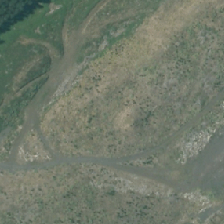
Land cover: harvested_forest